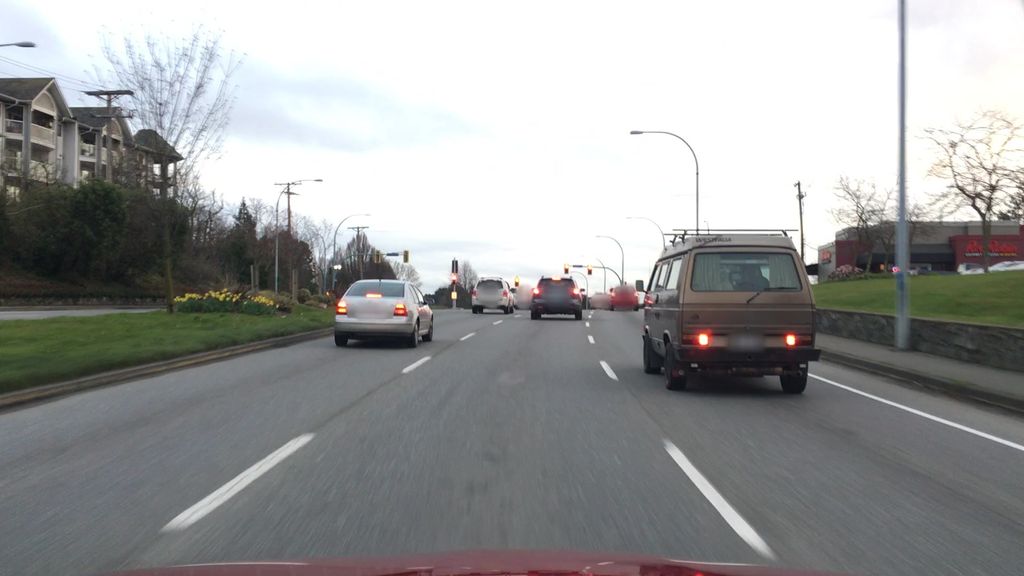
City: victoria